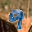
Label: 9